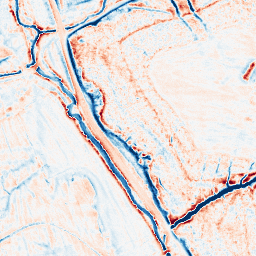
Category: edge_preserving
Decomposition family: anisotropic_diffusion
Decomposition parameters: iterations: 20
kappa: 30
gamma: 0.2
Upsampling method: quartic
Upsampling parameters: scale: 4
Upsampling scale: 4